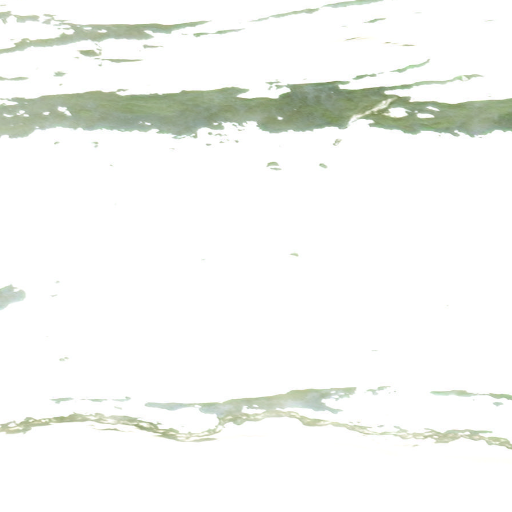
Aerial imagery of depression(s) in Alaska named Uno Basin containing only unknown